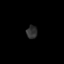
Tissue: skin
Cell type: Fibroblasts
Senescence score: 0.7091
Nuclear area (px): 138
Mean DAPI intensity: 47